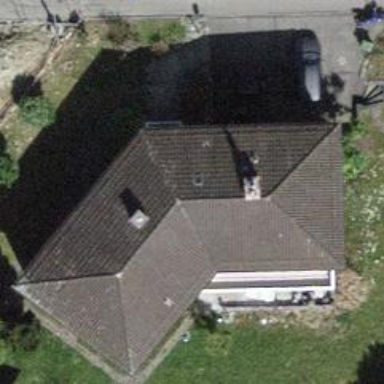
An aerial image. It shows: View of roof with edges.